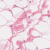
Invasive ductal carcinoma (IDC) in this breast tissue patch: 0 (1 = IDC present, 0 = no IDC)